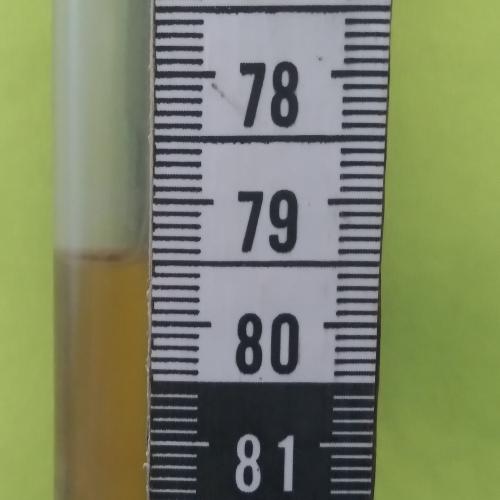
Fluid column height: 79.5 cm